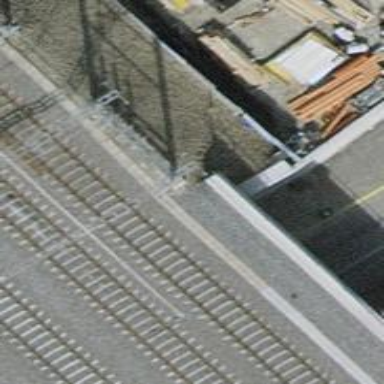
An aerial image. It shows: Railway bridge with electrified tracks and single rail.